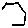
Label: hexagon